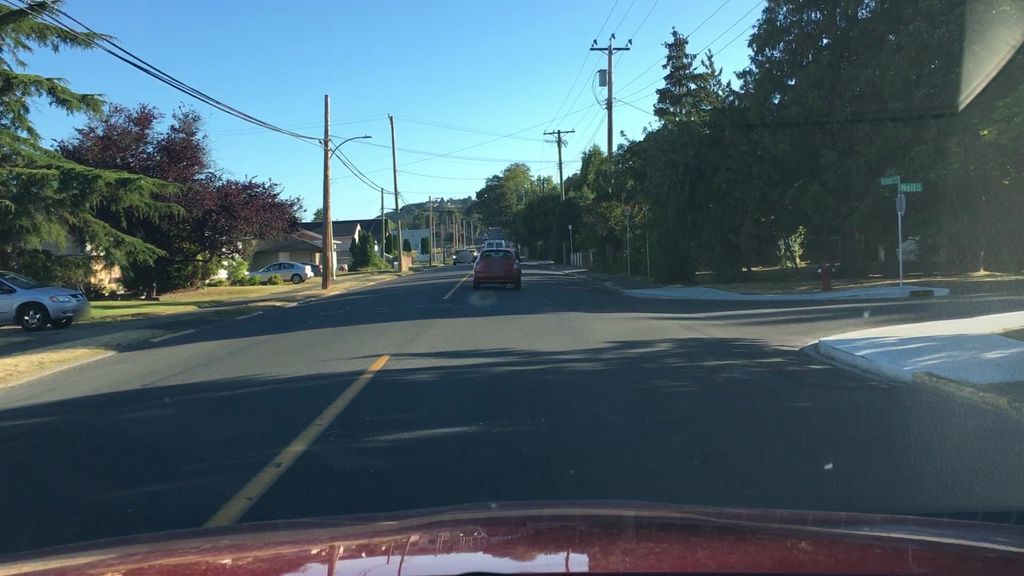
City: victoria